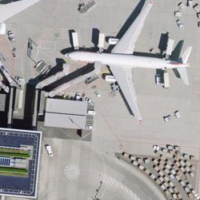
EUNIS habitat code: 57
Species observed at this site:
Corvus corone
Motacilla alba